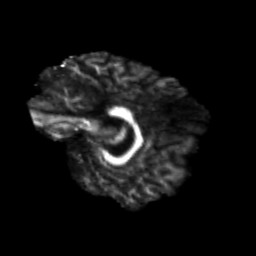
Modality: FA
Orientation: sagittal
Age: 22
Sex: male
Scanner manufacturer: siemens
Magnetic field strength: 3 T
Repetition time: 3.5 s
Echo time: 0.125 s